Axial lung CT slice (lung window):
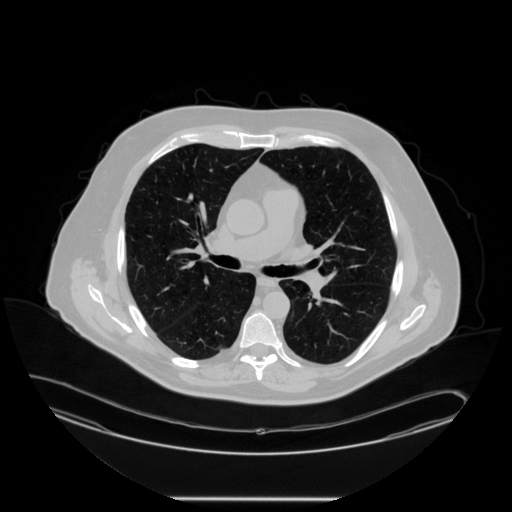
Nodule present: no